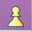
Piece: wP